Question: When I am trying to configure github app on my Railway account, I keep getting error message, so unable to connect. Not sure what is wrong, but keep getting this:

Can anyone help, please?
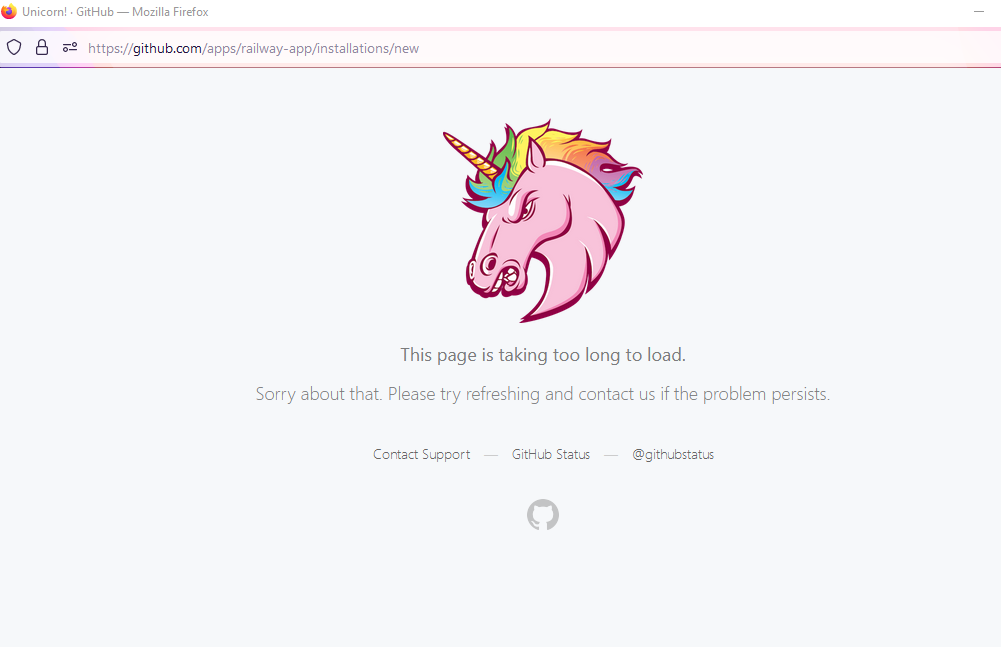
Answer: This is a GitHub internal error (<URL> and is not fixable by any action of your own. Either wait and try again later, or reach out to GitHub Support as the error says.